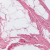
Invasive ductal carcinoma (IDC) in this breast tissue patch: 0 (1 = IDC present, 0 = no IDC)